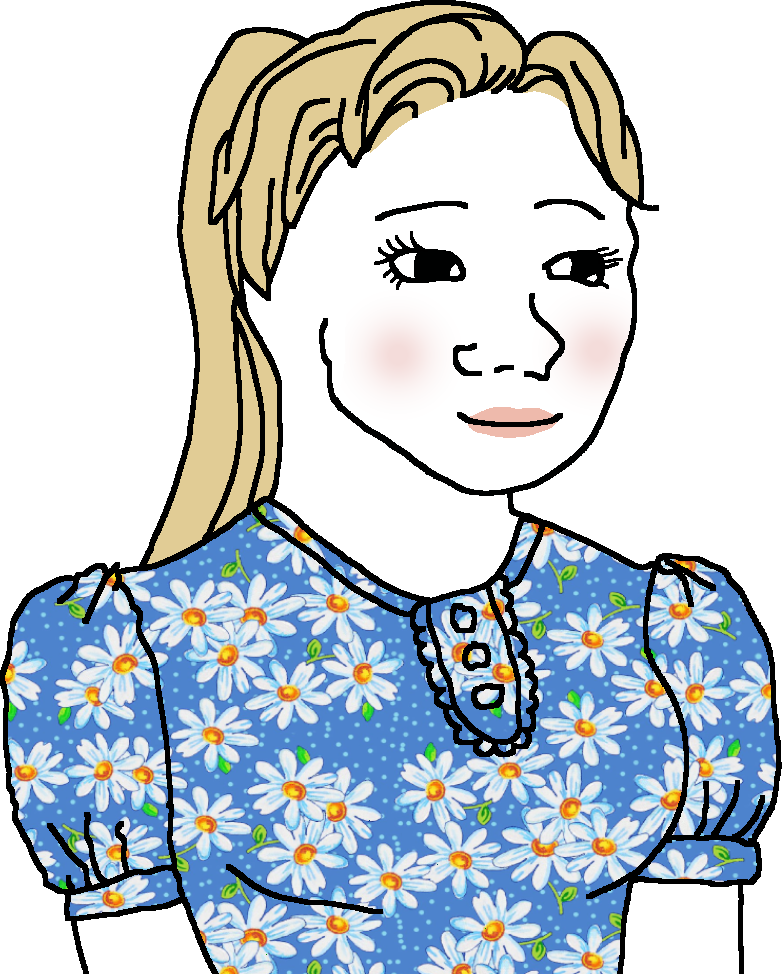
Label: 5_Trad_Wife